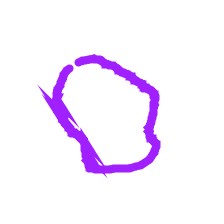
Shape: circle